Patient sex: M
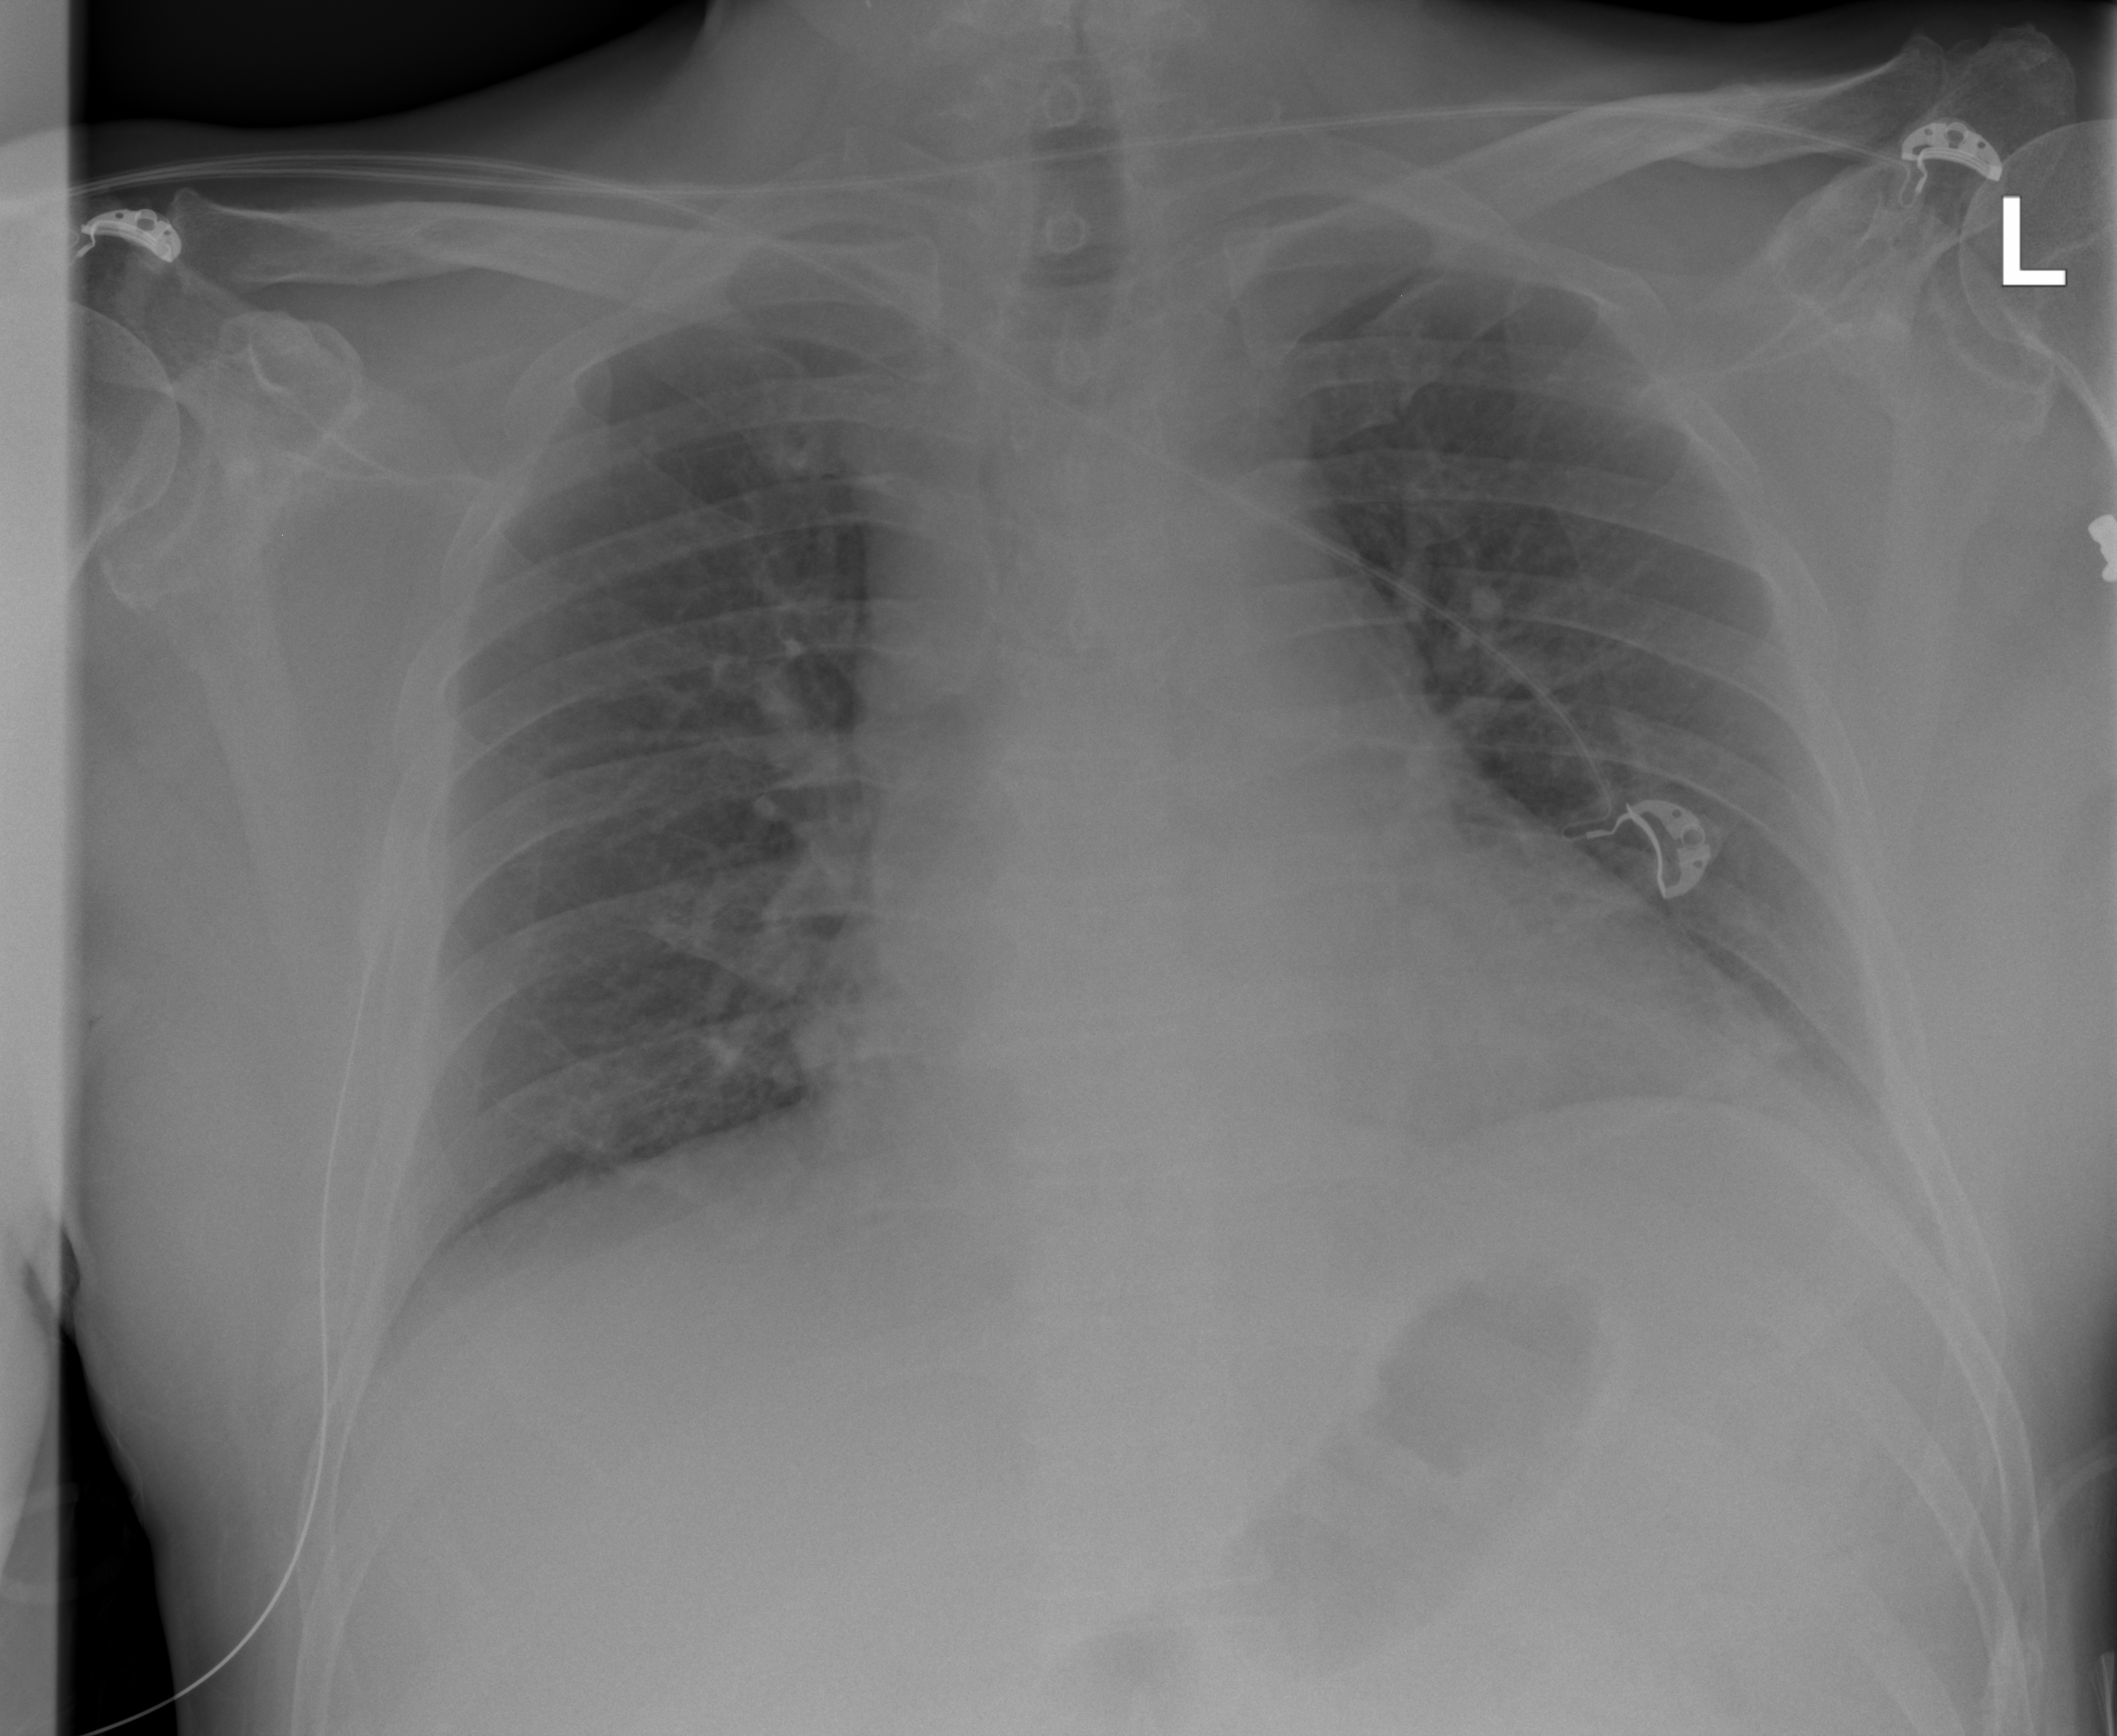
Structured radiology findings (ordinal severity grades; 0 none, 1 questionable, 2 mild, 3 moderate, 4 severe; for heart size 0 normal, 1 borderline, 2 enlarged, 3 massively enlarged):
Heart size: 1
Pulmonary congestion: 0
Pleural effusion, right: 0
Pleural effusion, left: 0
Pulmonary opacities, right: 0
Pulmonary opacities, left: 1
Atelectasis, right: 0
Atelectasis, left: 2